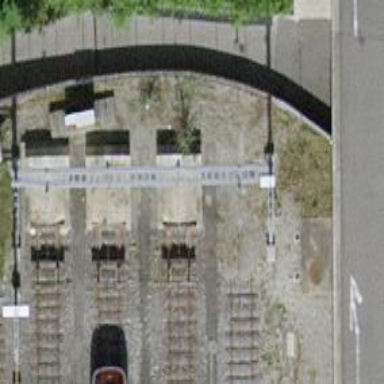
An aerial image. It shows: Railway buffer stop.